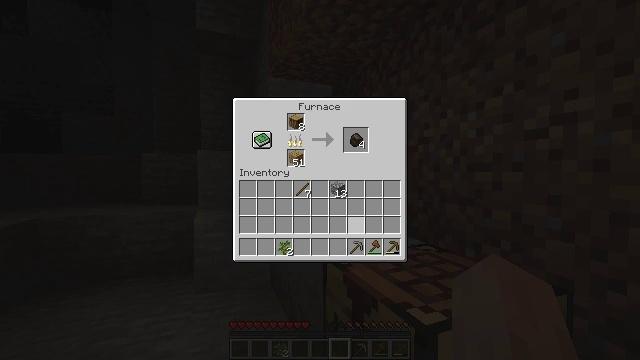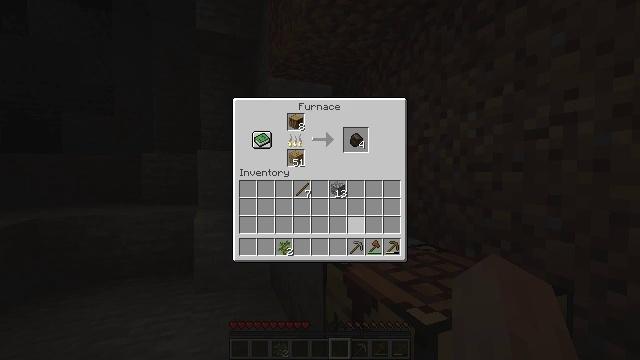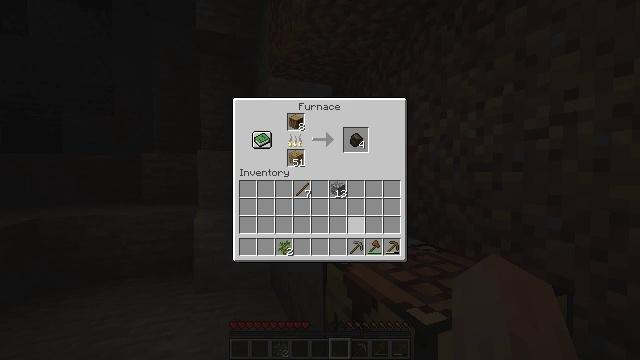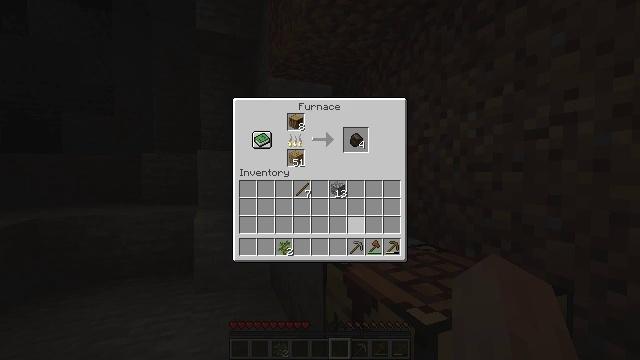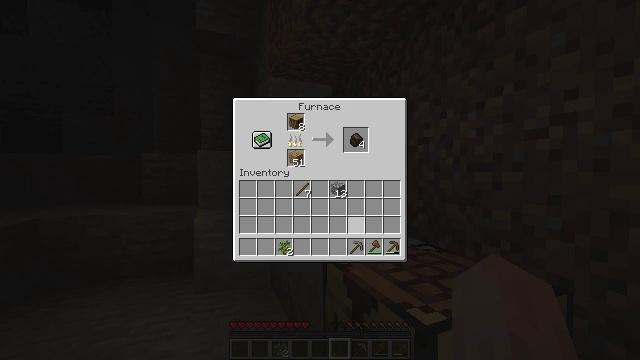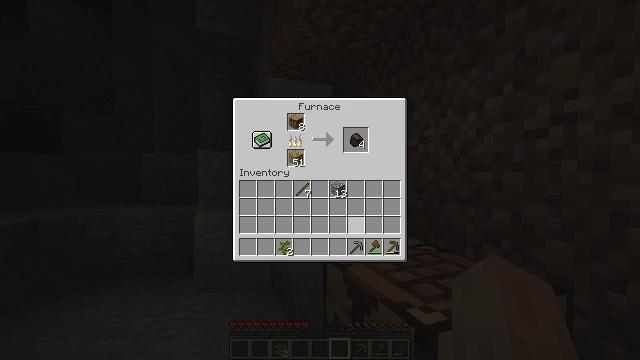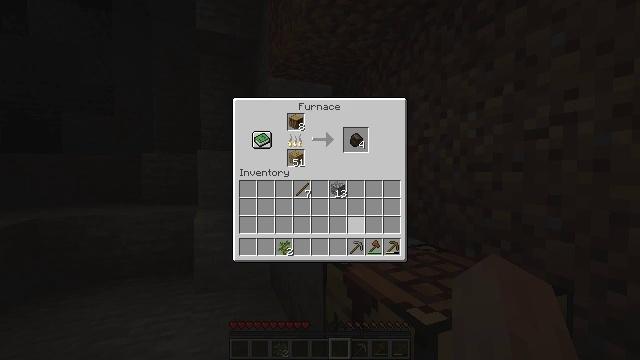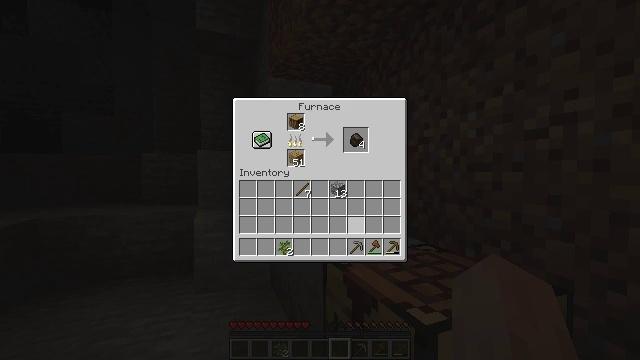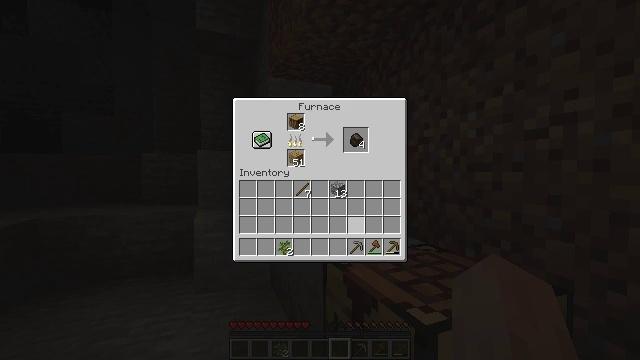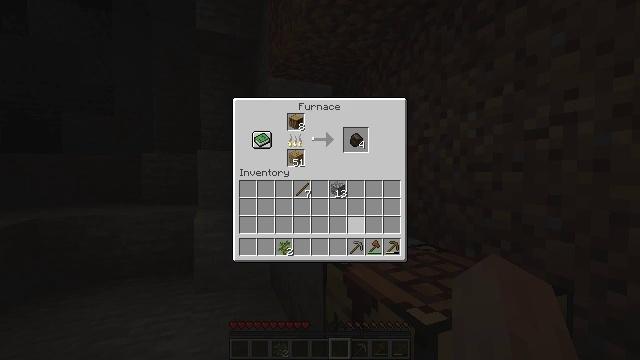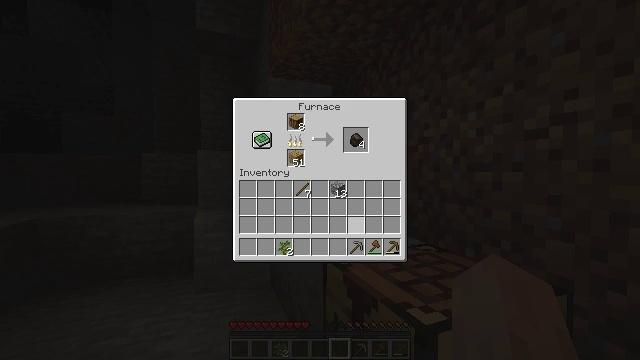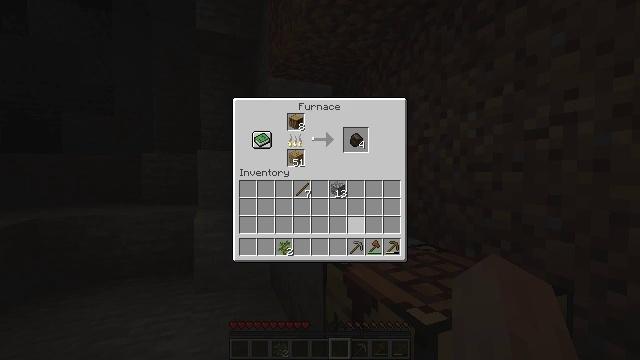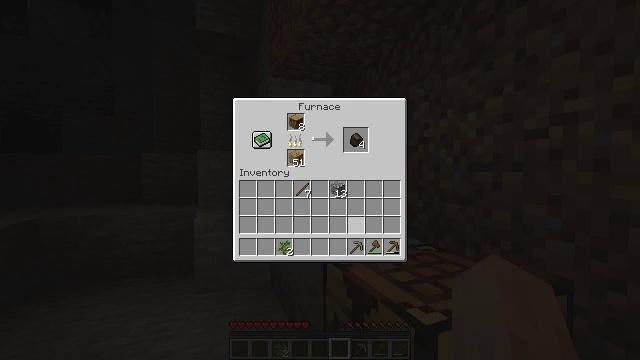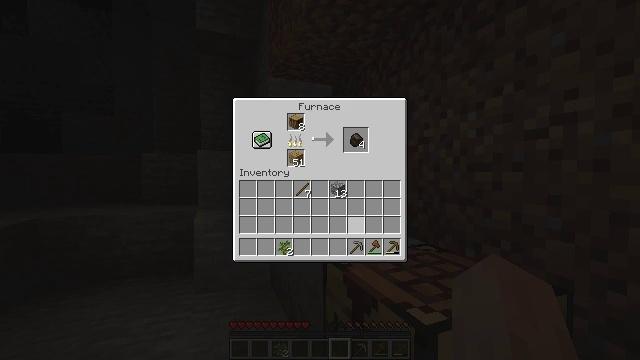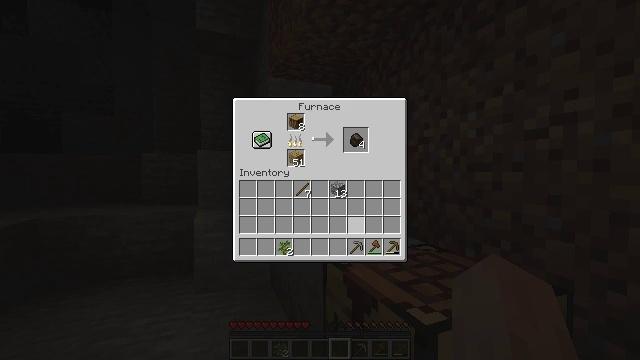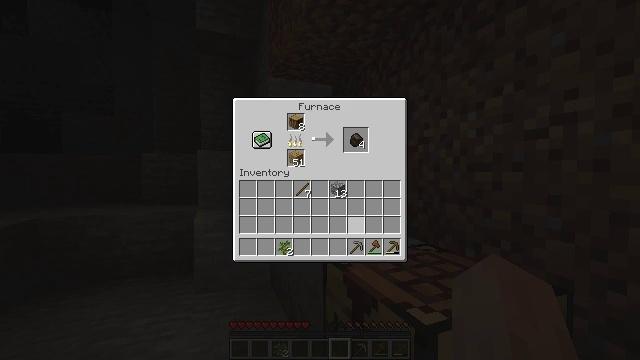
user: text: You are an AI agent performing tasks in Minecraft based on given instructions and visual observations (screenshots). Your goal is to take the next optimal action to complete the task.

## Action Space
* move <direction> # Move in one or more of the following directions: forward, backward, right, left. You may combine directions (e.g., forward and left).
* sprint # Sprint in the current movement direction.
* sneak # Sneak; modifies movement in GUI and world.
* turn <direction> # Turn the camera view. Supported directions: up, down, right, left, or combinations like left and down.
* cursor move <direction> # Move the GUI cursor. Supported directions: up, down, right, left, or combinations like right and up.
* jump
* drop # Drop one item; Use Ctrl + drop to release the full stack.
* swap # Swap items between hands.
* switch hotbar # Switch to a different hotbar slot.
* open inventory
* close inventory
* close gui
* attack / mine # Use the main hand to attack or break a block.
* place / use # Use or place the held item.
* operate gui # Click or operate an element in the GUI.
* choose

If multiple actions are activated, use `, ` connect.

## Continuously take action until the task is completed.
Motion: motion action
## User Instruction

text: Use the furnace to obtain charcoal.
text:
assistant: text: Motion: no_op
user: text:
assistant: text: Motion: no_op
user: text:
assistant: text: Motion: no_op
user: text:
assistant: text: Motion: no_op
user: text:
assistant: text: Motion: no_op
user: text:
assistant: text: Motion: no_op
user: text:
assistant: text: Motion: no_op
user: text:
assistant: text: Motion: no_op
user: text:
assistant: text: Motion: no_op
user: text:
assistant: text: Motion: no_op
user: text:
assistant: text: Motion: no_op
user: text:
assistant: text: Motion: no_op
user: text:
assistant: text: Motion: no_op
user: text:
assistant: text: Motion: no_op
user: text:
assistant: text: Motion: no_op
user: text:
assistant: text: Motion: no_op
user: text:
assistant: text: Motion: no_op
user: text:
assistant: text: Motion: cursor move right and up
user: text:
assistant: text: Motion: cursor move right
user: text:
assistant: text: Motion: no_op
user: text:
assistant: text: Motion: no_op
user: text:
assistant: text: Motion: no_op
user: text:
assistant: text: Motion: no_op
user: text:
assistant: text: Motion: sneak
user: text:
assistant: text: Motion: sneak
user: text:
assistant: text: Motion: sneak, cursor move left and up
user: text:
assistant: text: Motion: sneak, cursor move up
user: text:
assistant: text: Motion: sneak, cursor move up
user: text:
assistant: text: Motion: sneak, cursor move up
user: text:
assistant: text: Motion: sneak